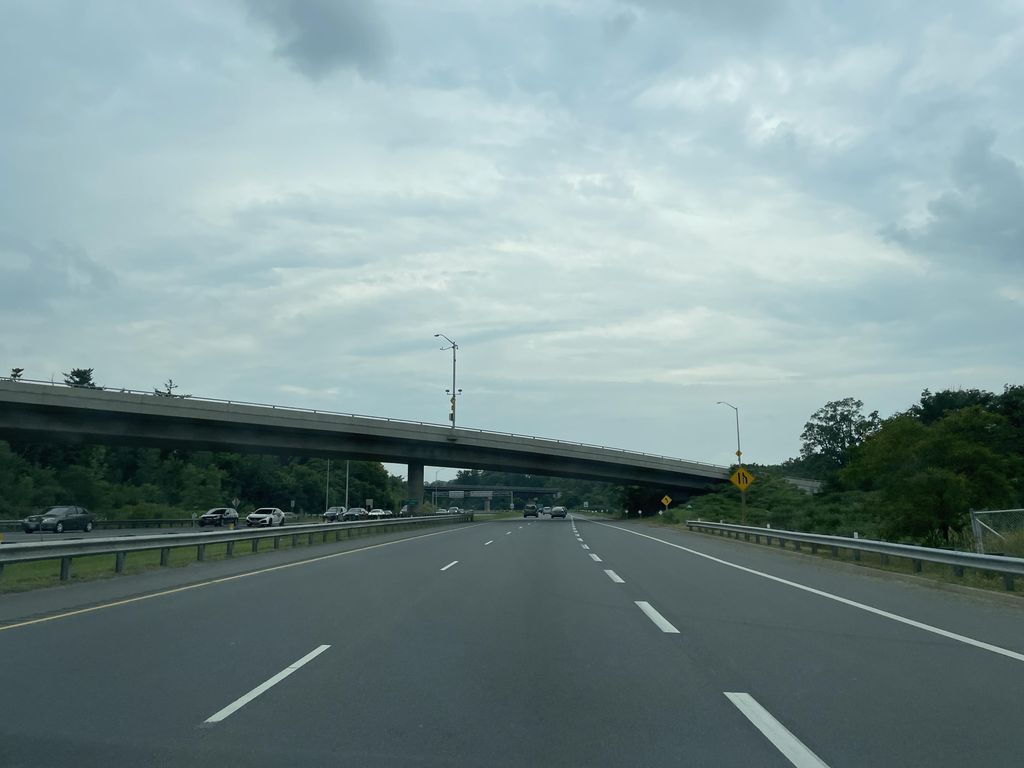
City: hamilton